Question: As a followup to my earlier question on a custom UI Button with image, I was able to create round custom buttons with images embedded to it. I'm not a good designer at all and wanted to get expert advises on the following:
1. Are round buttons better looking and won't the users confuse or wrongly press the Home button instead of my app's round buttons when using the app?
2. Are these too big and what would be the optimum size I can go with? The app I'm building is both for iPhone (include iPhone 5) and iPad including mini.
3. Will the buttons look better with just plain text and without the embedded images?
4. The background color of the View is black and would like to know what would be the button's optimum color and size I can go with?
Thanks.

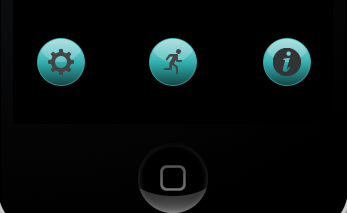
Answer: 1. The user will generally be able to distinguish between their devices home button (which they know quite well) and a custom button on the devices screen. Round buttons can be an effective way to present a touch element that has a single correct point of touch. Look at Path for a great example of round buttons. From your example it looks like you are trying to reimplement UITabBar. Please consider using the built in implementation as it still provides plenty of UI customization and is additionally quite a recognizable element for the average user.
2. The buttons should meet the minimum Apple Human Interface Guidelines for mobile applications. You may consider making the actual button images smaller, but surrounding them with transparent padding to increase the hit target so that users will have an easy time actually hitting your buttons.
3. Generally I find that buttons with images are preferable to text, esp. when the images accurately convey meaning. The image button will make the user more inquisitive about your application, plus once they learn the function of a button, they don't need the text anymore.
4. Without seeing more of the application I would not be able to give you more insight about actual design or color choice. Typically, black interfaces tend to provide negative experiences for the user. You will notice that most of the popular apps on the web feature lots of white or light gray, and plenty of space between elements. Even Apple rarely uses a true black element.